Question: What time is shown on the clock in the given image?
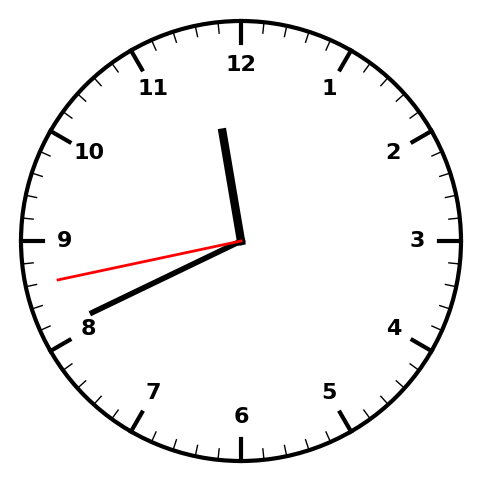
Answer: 11:40:43